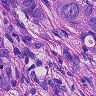
Metastatic tissue present: yes